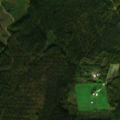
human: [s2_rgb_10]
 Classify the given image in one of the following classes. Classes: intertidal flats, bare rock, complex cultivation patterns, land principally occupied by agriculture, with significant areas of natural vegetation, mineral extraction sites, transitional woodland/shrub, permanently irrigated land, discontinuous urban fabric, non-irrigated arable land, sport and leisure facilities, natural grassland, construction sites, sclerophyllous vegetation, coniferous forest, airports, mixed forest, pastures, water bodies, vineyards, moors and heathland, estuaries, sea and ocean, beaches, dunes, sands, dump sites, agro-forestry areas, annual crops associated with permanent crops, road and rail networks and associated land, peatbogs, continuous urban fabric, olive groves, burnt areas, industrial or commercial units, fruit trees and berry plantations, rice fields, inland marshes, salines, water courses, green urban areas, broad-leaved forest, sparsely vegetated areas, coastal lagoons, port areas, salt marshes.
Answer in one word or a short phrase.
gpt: coniferous forest, mixed forest